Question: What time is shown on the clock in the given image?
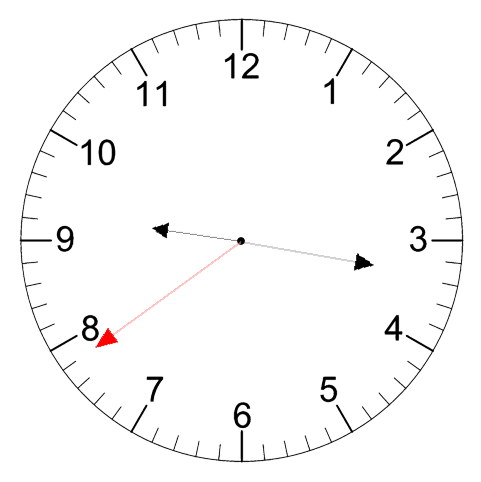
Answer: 09:16:39